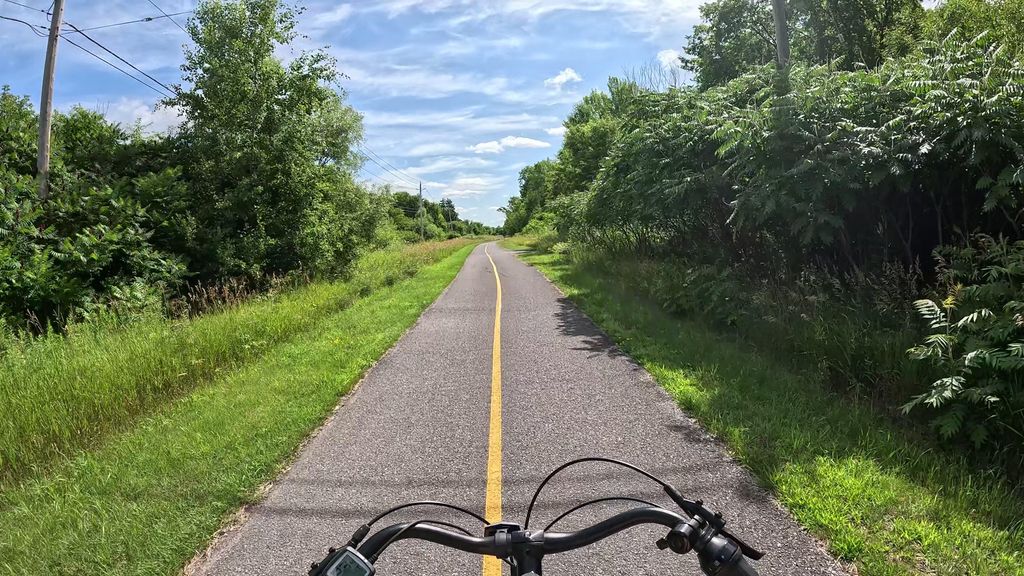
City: ottawa-gatineau